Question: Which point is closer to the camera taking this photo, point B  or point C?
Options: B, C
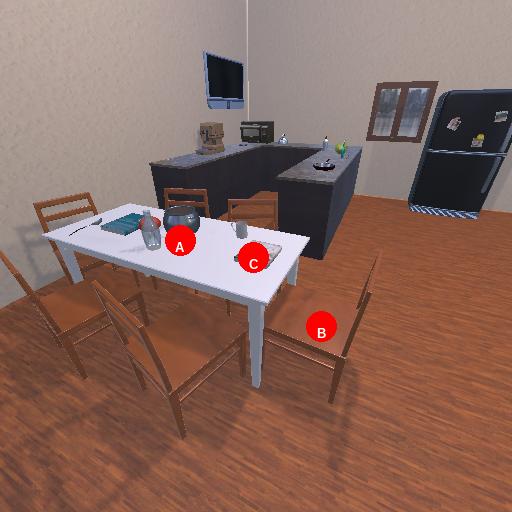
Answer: B